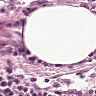
Metastatic tissue present: no